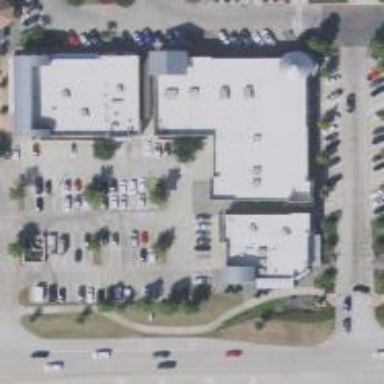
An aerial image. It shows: Retail building.